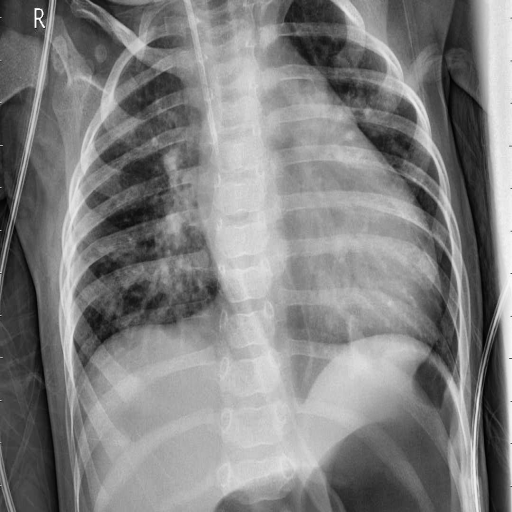
Finding: PNEUMONIA